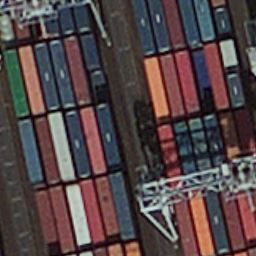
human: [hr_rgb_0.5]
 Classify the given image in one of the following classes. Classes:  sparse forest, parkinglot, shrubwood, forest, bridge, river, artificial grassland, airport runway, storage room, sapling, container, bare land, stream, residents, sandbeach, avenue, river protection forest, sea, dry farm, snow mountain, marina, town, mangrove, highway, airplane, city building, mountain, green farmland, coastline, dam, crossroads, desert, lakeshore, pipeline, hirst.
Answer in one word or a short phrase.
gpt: container